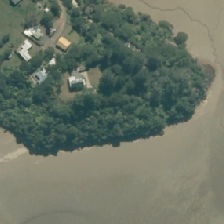
Land cover: deciduous_hardwood